Field crop: maize
Growth stage: 2
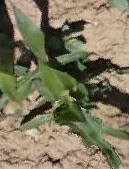
Species: maize